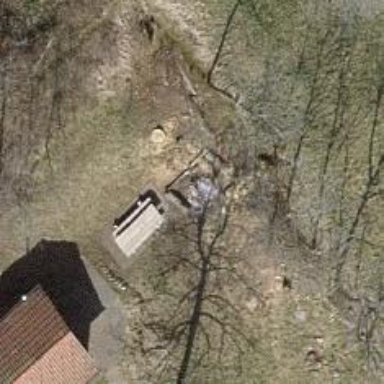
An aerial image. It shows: Picnic table located in leisure land area.